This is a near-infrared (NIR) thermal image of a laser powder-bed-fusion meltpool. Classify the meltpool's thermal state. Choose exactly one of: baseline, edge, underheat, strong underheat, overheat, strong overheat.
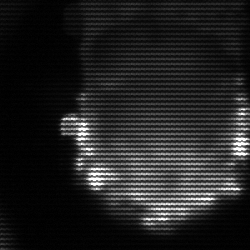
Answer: baseline